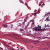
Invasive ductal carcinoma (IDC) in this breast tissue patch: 0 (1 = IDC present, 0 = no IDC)